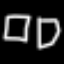
Label: square